Question: How to make Component in 'GridBagLayout' take up same width? I have tried 'GridBagConstraint.weightx', but it doesn't work.

'''
static void test3() {
JFrame f = new JFrame("Test");
f.setDefaultCloseOperation(JFrame.EXIT_ON_CLOSE);
f.setSize(480, 360);
Container pane = f.getContentPane();
pane.setLayout(new GridBagLayout());
String[] a = {
"Lorem ipsum dolor sit amet",
"consectetur adipisicing",
"elit, ",
"sed do",
"eiusmod",
};
for (int i = 0; i < 5; i++) {
GridBagConstraints c = new GridBagConstraints();
c.gridx = i % 3;
c.gridy = i / 3;
c.weightx = 0.5;
c.fill = GridBagConstraints.HORIZONTAL;
f.add(new JButton(a[i]), c);
}
f.setVisible(true);
}
'''
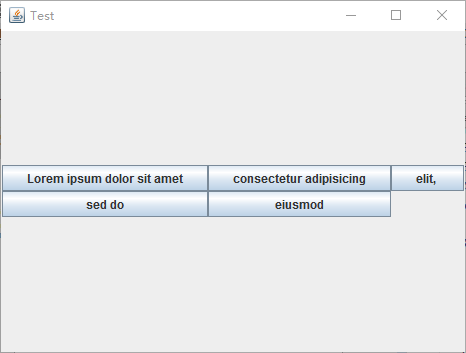
Answer: '''
static void test3() {
JFrame f = new JFrame("Test");
f.setDefaultCloseOperation(JFrame.EXIT_ON_CLOSE);
f.setSize(800, 360);
Container pane = f.getContentPane();
pane.setLayout(new GridBagLayout());
String[] a = {
"Lorem ipsum dolor sit amet",
"consectetur adipisicing",
"elit,",
"sed do",
"eiusmod",
};
for (int i = 0; i < 5; i++) {
JButton test=new JButton(a[i]);
GridBagConstraints c = new GridBagConstraints();
c.gridx = i %3;
c.gridy = i /3;
c.fill = GridBagConstraints.HORIZONTAL;
test.setPreferredSize(new Dimension(250,25));
f.add(test, c);
}
f.setVisible(true);
}
'''
You need to set a preferred size for the buttons. this will give you desired outcome